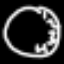
Label: clock